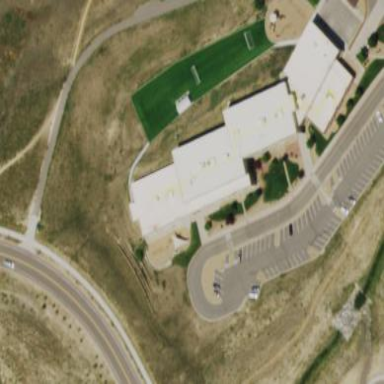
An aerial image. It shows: School.